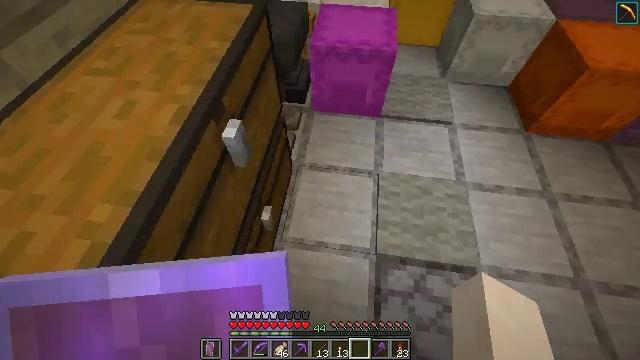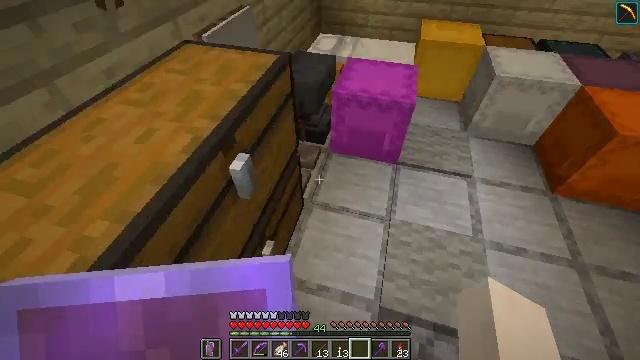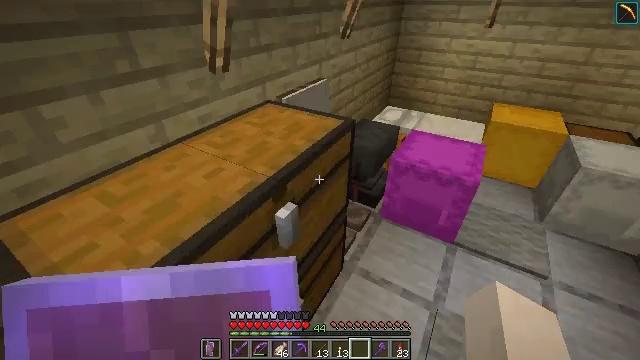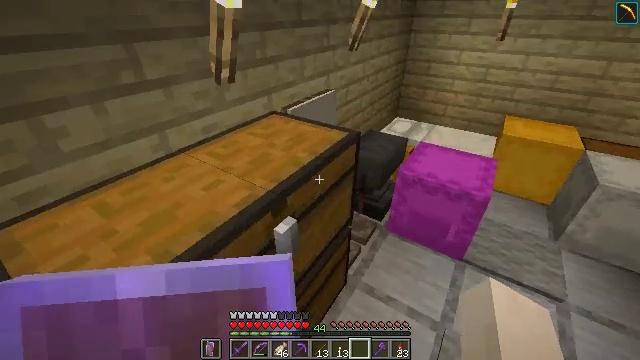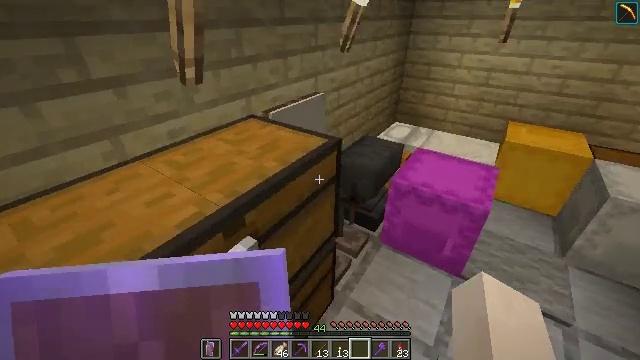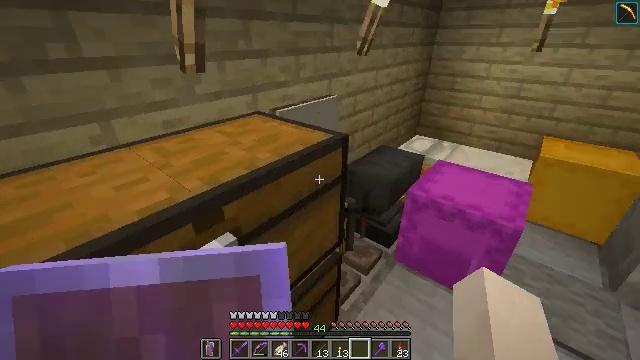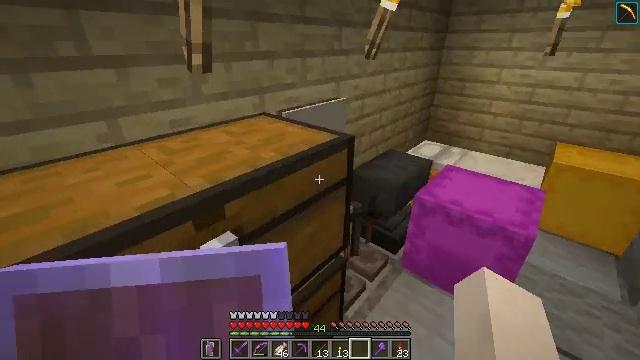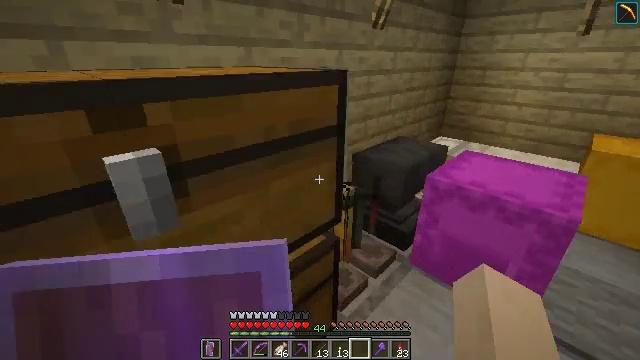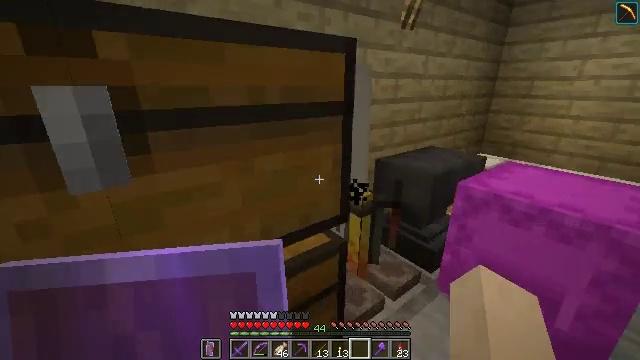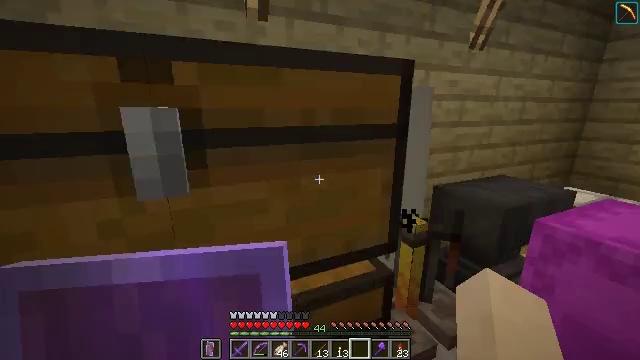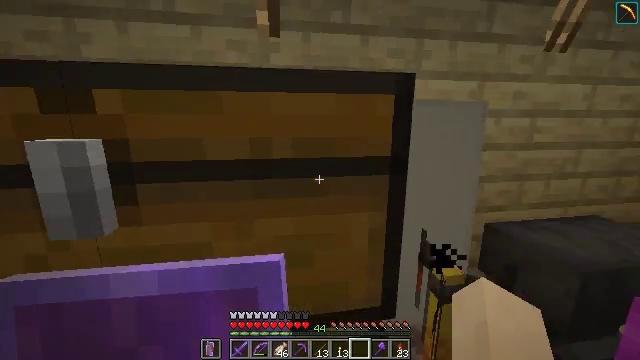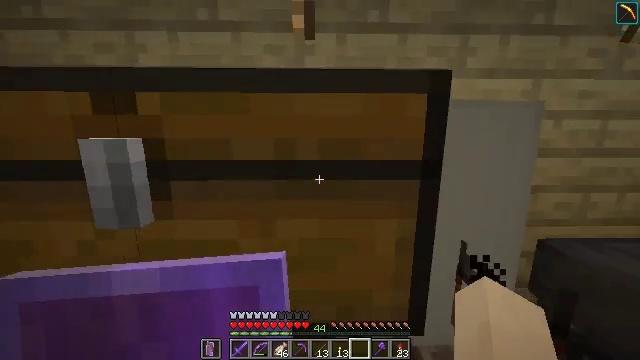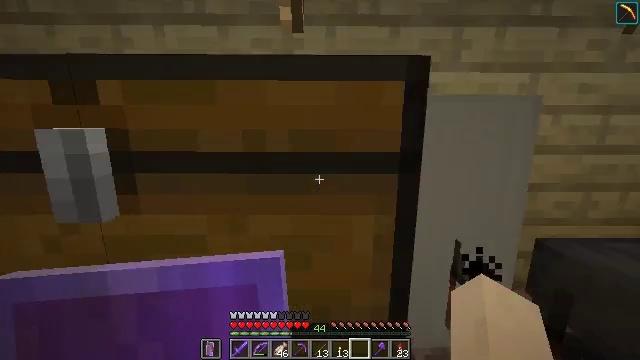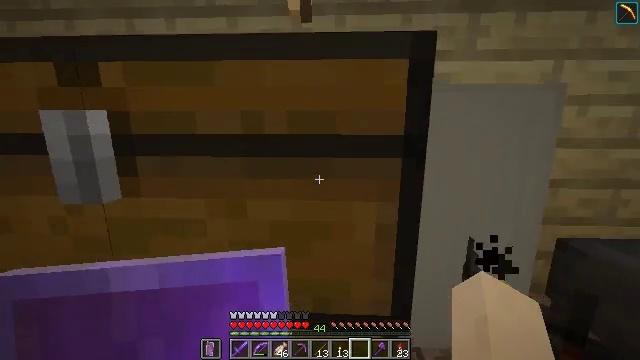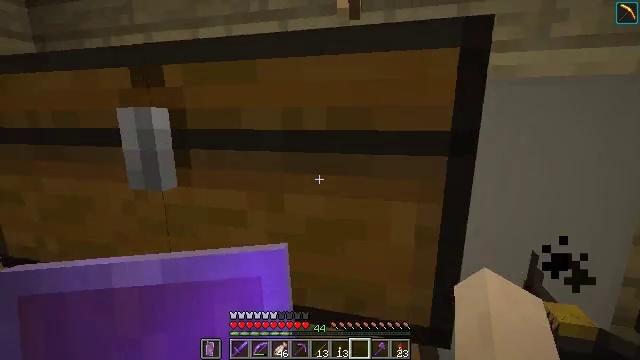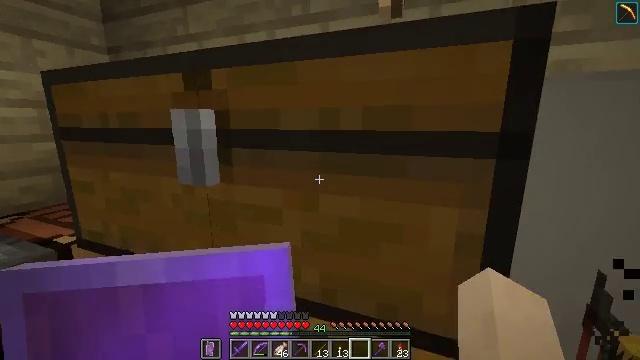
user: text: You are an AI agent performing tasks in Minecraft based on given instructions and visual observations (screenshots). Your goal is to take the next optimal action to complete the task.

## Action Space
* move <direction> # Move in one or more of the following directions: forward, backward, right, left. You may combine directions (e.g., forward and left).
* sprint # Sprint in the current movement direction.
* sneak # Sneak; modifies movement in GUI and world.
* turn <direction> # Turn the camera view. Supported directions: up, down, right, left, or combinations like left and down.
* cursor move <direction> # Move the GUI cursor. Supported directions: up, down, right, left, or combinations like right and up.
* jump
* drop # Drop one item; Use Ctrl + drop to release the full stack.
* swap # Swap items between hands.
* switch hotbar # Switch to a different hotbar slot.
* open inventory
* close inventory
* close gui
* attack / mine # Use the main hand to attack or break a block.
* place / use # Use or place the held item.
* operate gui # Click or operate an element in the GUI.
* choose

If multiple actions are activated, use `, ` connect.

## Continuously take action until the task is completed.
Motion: motion action
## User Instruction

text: craft item soul torch
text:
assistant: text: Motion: move right, turn left and up
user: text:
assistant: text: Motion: move right, turn left and up
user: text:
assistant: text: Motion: move forward and move right, turn left and up
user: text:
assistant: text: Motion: move forward and move right, turn left
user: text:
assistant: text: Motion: move forward and move right, turn left and up
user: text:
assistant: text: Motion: move forward and move right, turn left and up
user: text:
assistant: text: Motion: move forward and move right, turn left and up
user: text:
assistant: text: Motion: move forward and move right, turn left and up
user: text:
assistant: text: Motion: move forward and move right, turn left and up
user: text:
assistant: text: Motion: move forward and move right, turn left and up
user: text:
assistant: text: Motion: turn left
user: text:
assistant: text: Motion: no_op
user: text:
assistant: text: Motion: turn left
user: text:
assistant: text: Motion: turn left
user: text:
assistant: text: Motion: turn left
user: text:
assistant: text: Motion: turn left, use / place
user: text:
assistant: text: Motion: use / place
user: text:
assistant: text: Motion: use / place
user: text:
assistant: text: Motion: use / place
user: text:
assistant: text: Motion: no_op
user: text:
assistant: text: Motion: no_op
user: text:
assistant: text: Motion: no_op
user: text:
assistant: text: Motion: no_op
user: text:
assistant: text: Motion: no_op
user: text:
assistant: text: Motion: no_op
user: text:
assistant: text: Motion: no_op
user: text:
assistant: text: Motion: no_op
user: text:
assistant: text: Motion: no_op
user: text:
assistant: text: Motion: no_op
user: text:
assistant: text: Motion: no_op